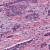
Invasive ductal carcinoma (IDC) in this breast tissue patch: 1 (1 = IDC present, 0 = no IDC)